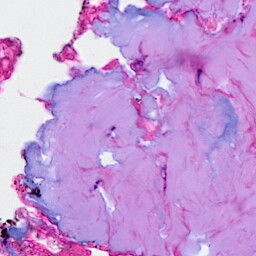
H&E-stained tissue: Breast